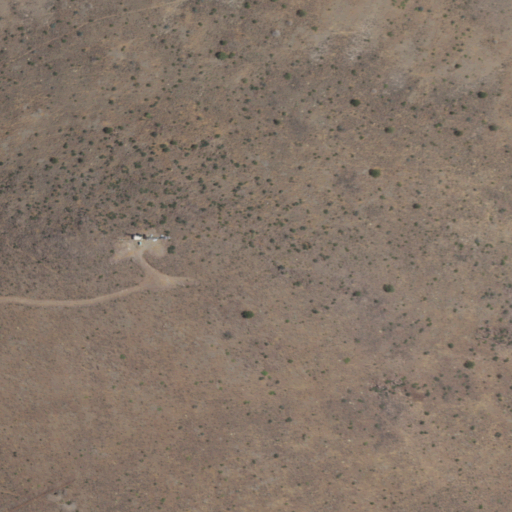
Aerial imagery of mountain in New Mexico named Johnson Mountain containing only shrub